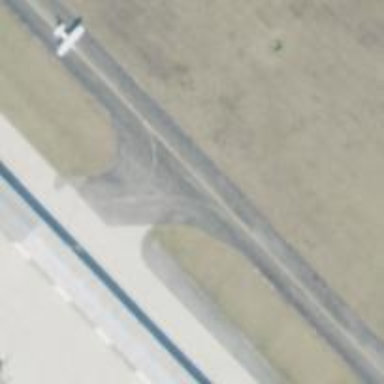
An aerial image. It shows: Taxiway at the airport with asphalt surface.